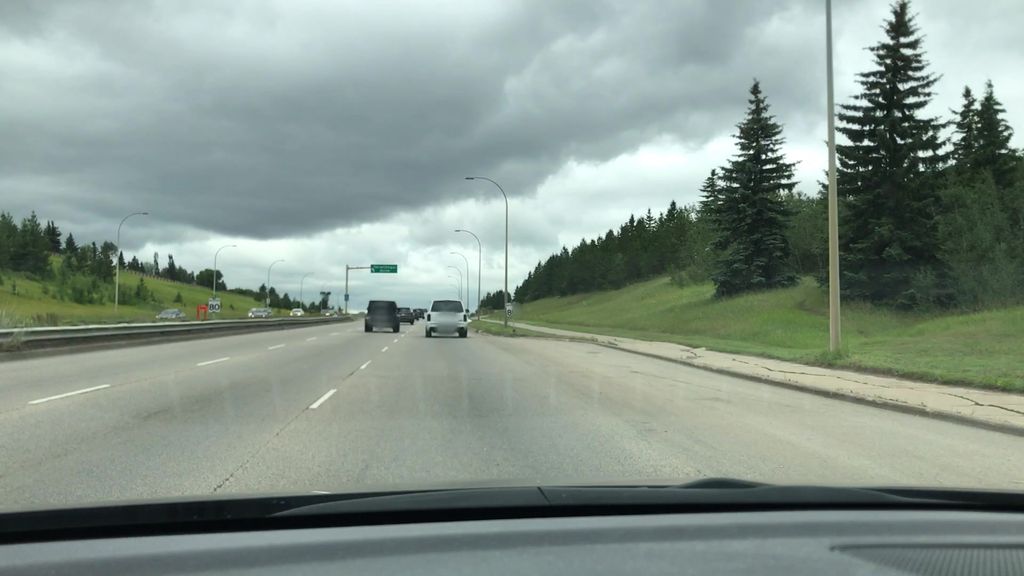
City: edmonton